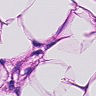
Metastatic tissue present: no